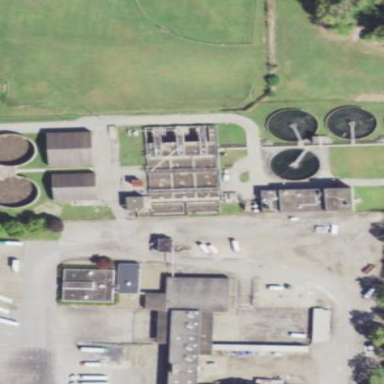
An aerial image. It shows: Wastewater plant.